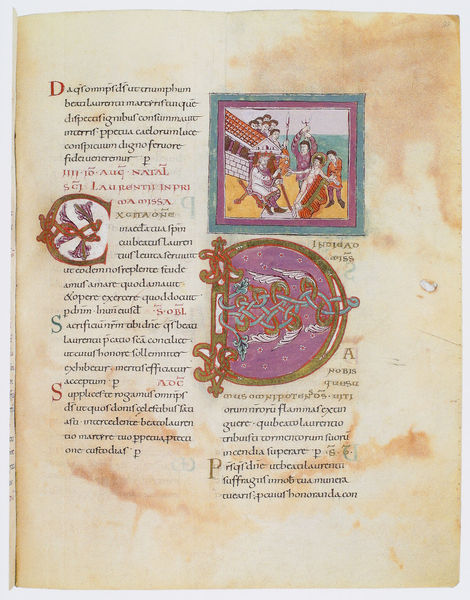
Titel: Göttinger Sakramentar
Institution: Göttingen, Staats- und Universitätsbibliothek
Schlagwörter: blau, flügel, meer, gelb, grün, menschen, see, männer, stuhl, szene, zeichnung, dach, haus, rot, malerei, bibel, knoten, rahmen, bild, gold, schrift, bilder, papier, lila, violett, spalten, krieg, könig, verzierung, pink, buch, rechteck, initialen, seite, text, buchstabe, buchstaben, initiale, flecken, pergament, fleckig, absätze, mittelalterlich, hasu, latein, lateinisch, flecke, buchmalerei, illumination, handschrif, d, c